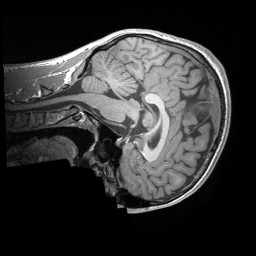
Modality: T1w
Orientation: sagittal
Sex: male
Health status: ill
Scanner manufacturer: siemens
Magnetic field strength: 3 T
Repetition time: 1.66 s
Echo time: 0.00254 s